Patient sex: F
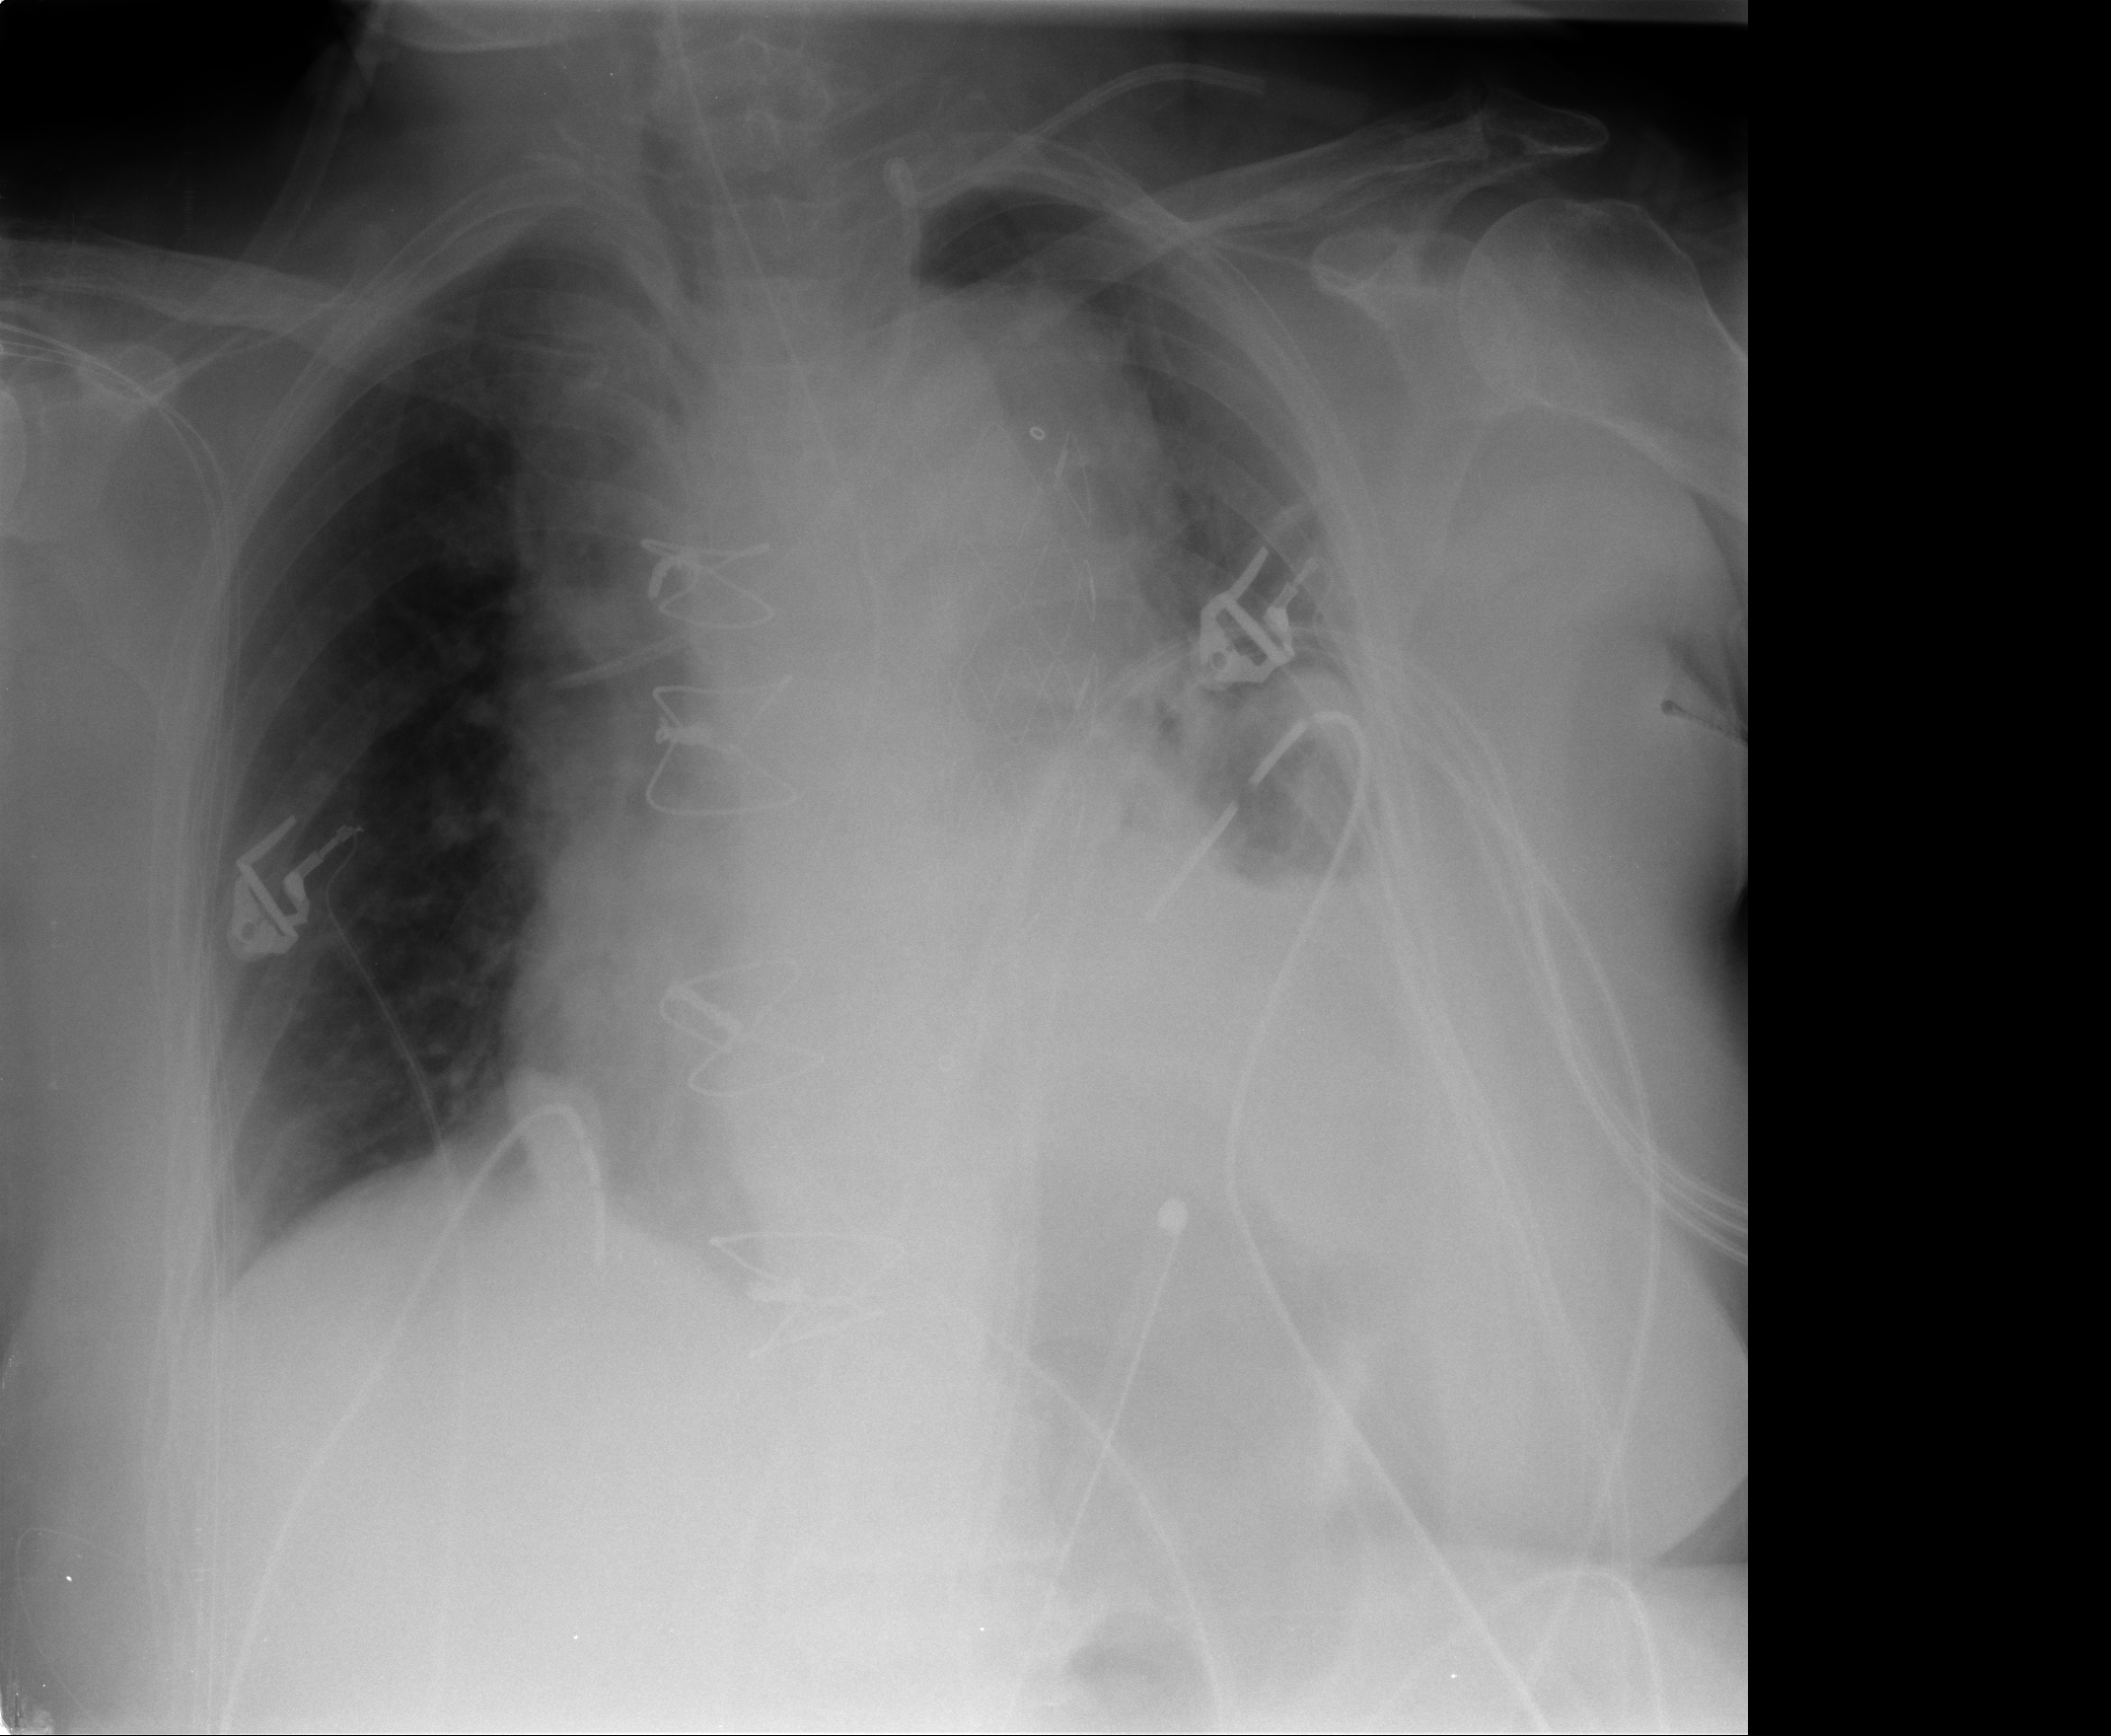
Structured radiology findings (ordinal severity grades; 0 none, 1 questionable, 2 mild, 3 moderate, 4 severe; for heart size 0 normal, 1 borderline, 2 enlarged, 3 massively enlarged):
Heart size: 2
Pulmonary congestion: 0
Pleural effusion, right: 0
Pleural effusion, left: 2
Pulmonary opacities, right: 0
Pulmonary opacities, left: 0
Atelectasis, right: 0
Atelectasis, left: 3